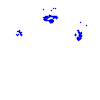
Particle: kaon